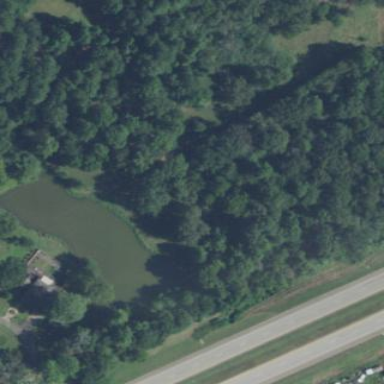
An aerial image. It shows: Serene pond surrounded by nature.